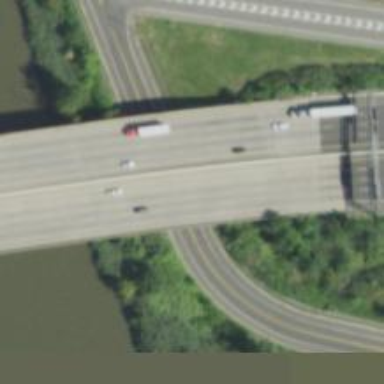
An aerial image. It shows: Urban freeway expressway bridge.